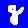
Digit: 8